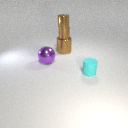
small brown metal cylinder below small brown metal cylinder